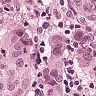
Metastatic tissue present: yes